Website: lowes
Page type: review-order
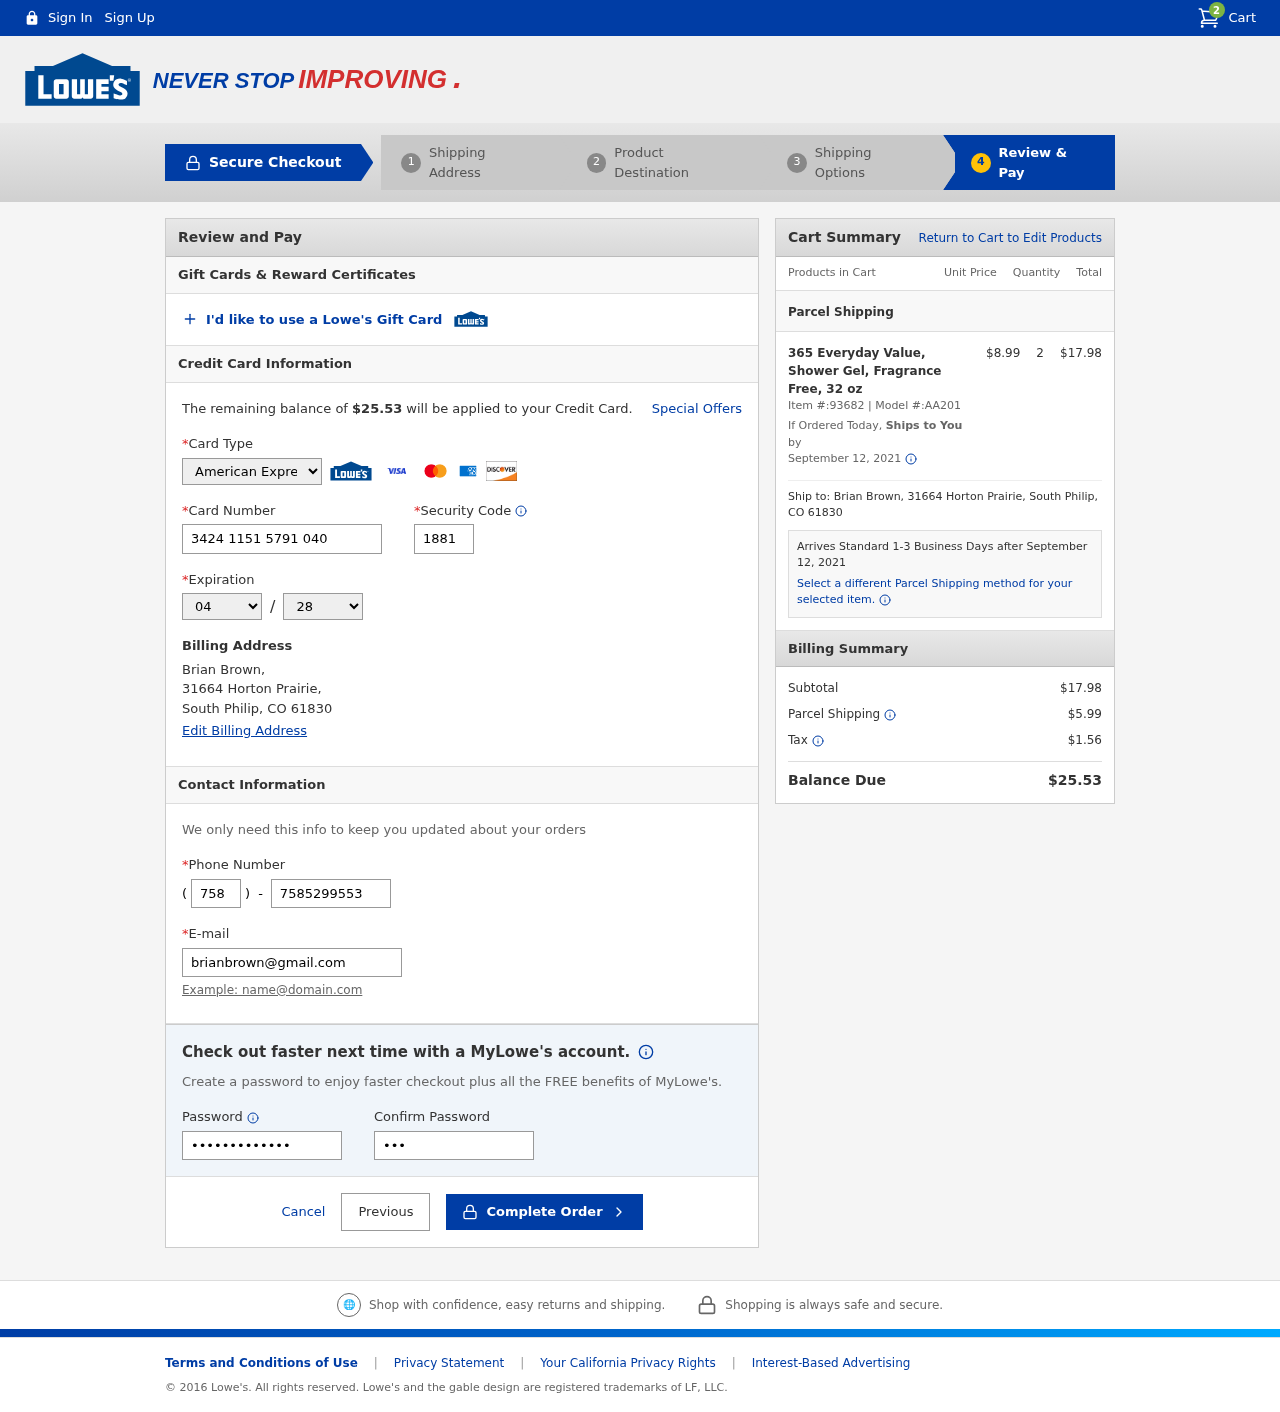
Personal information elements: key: PII_CARD_CVV
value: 1881
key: PII_CARD_EXPIRY_MONTH
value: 04
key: PII_CARD_EXPIRY_YEAR
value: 28
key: PII_CARD_NUMBER
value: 3424 1151 5791 040
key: PII_CARD_TYPE
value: American Express
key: PII_CITY
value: South Philip
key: PII_EMAIL
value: brianbrown@gmail.com
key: PII_FULLNAME
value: Brian Brown,
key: PII_PHONE
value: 7585299553
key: PII_PHONE_AREA
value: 758
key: PII_POSTCODE
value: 61830
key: PII_STATE_ABBR
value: CO
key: PII_STREET
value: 31664 Horton Prairie
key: PII_STREET
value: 31664 Horton Prairie,
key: PII_FULLNAME2
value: Brian Brown
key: PII_POSTCODE_FULL
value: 61830
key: PII_CITY_STATE
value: South Philip, CO
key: PII_CITY_STATE_ZIP
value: South Philip, CO 61830
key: PII_POSTCODE_NUMERIC
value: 61830
Product elements: key: PRODUCT1_NAME
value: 365 Everyday Value, Shower Gel, Fragrance Free, 32 oz
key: PRODUCT1_PRICE
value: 8.99
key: PRODUCT1_QUANTITY
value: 2
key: PRODUCT1_ITEM_NUMBER
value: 93682
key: PRODUCT1_MODEL_NUMBER
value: AA201
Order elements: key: ORDER_NUM_ITEMS
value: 2
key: ORDER_TOTAL
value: $25.53
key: ORDER_SHIPPING_DATE
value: September 12, 2021
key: ORDER_SUBTOTAL
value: $17.98
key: ORDER_SHIPPING_DATE2
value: September 12, 2021
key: ORDER_SUBTOTAL2
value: $17.98
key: ORDER_SHIPPING_COST
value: $5.99
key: ORDER_TAX
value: $1.56